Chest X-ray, PA view. Patient: 55 years old, sex M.
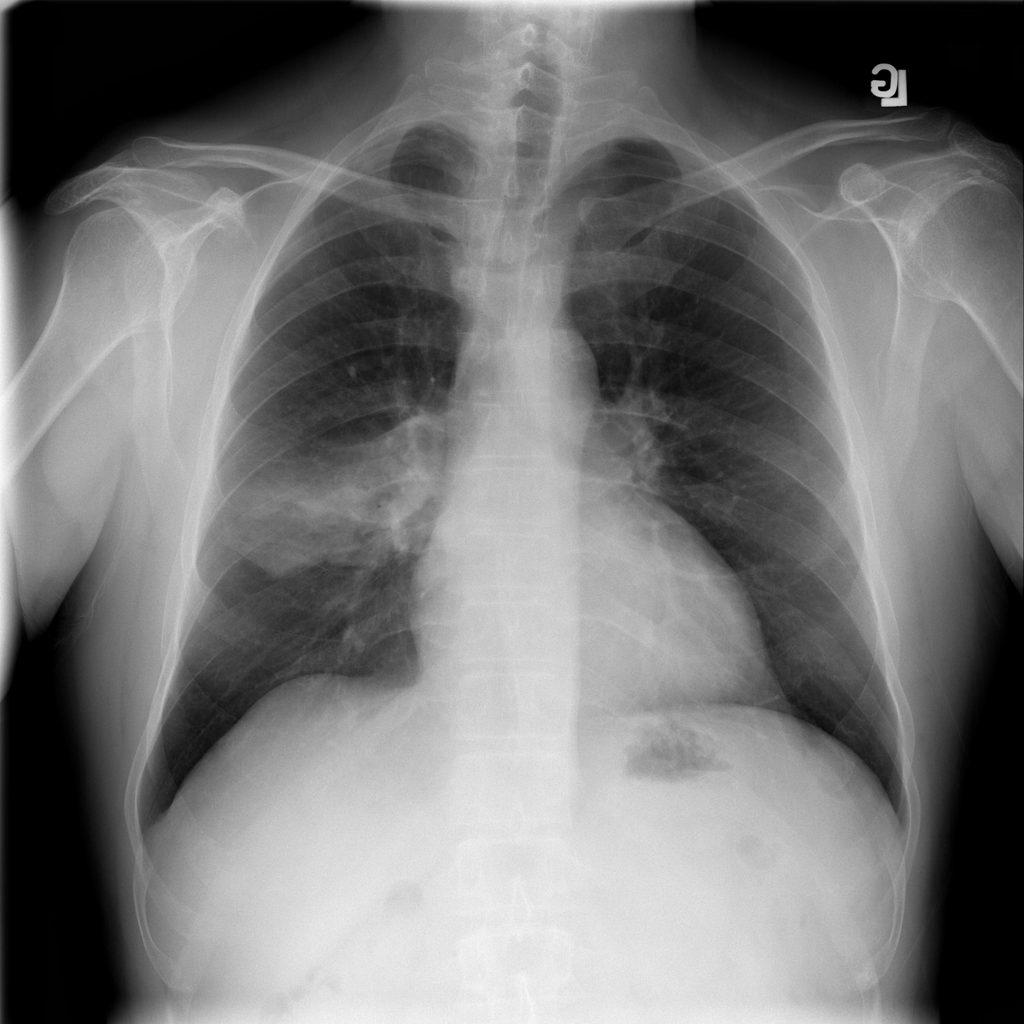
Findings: No Finding